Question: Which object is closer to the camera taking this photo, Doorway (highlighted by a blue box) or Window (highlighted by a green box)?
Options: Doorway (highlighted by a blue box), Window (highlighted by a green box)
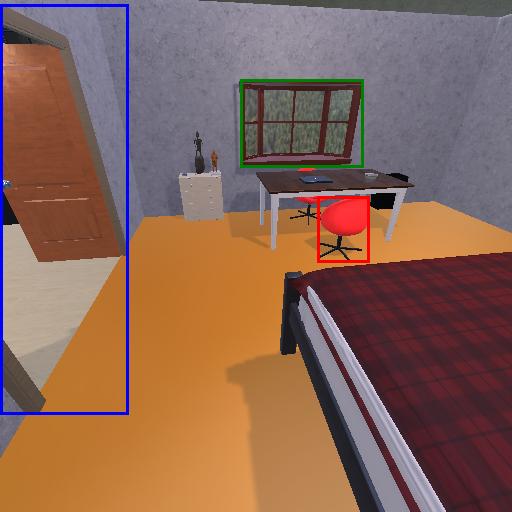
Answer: Doorway (highlighted by a blue box)